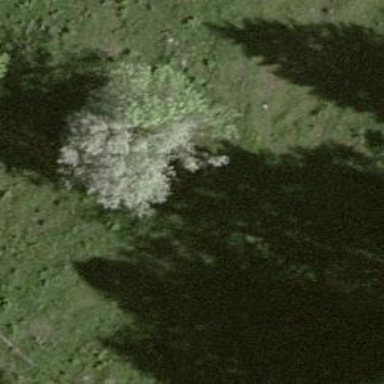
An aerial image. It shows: Beautiful tree in nature.